Question: Basically what this should do:
1) gets string and finds its length
2) goes throught all elements in 'key' and puts all unique members in start (playfair cipher)
'''
Table::Table(string key) {
int i;
for(i = 0; i < key.length(); i++) {
if(start.find(key[i]) == string::npos) { //start is empty string
start[start.length()] = key[i]; // this line gives error
}
}
}
'''
error:

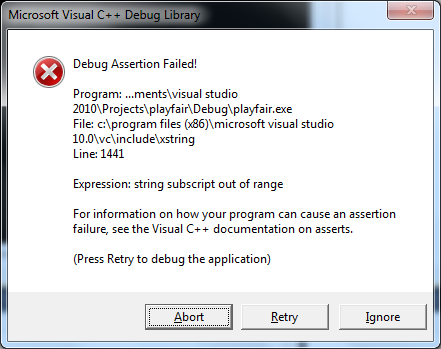
Answer: Because the valid indices range from '0' up to 'length - 1' inclusive. If you want to add a char to the string, use push_back
'''
start.push_back(key[i]); //this will increase the length by 1
'''